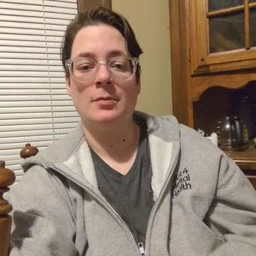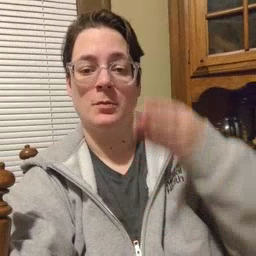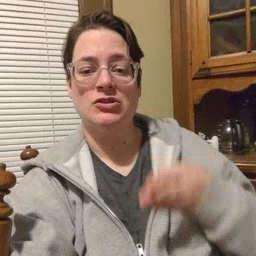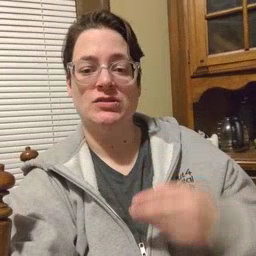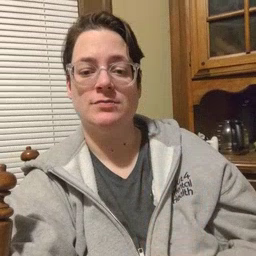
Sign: person